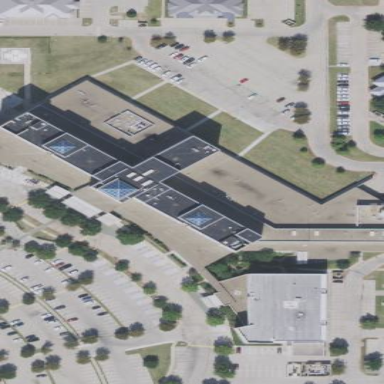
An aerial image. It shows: Hospital building.